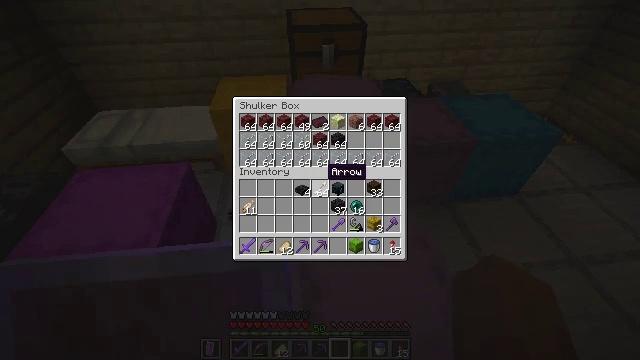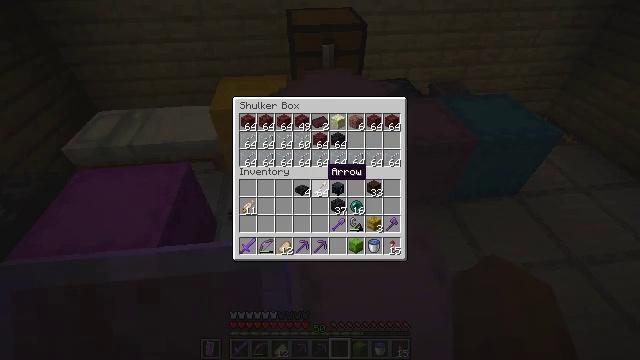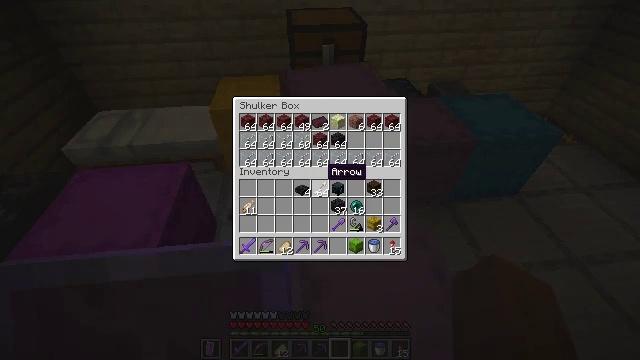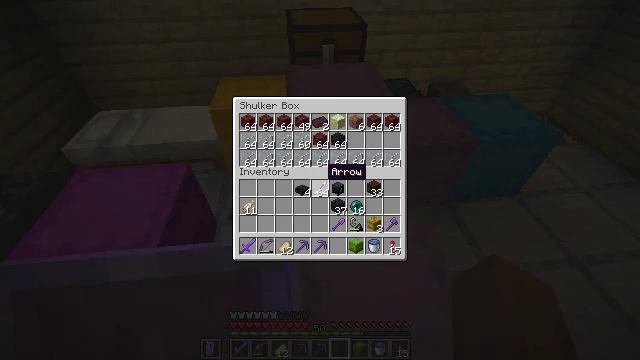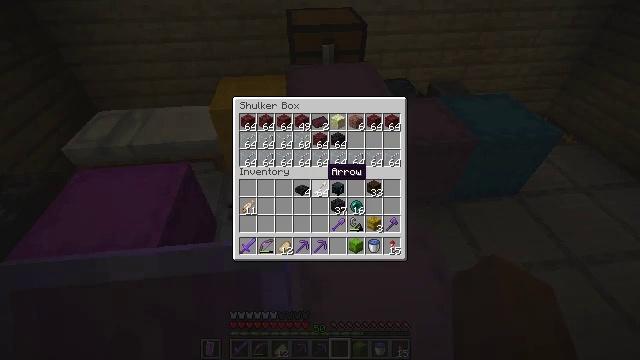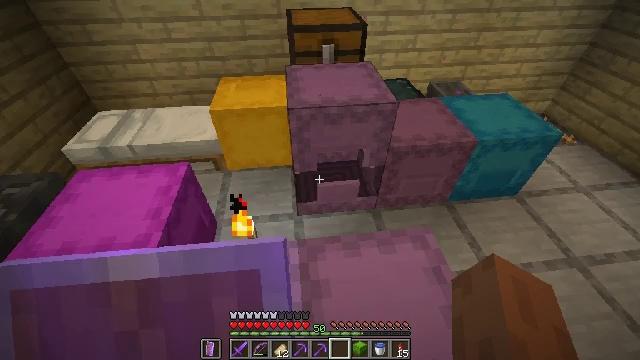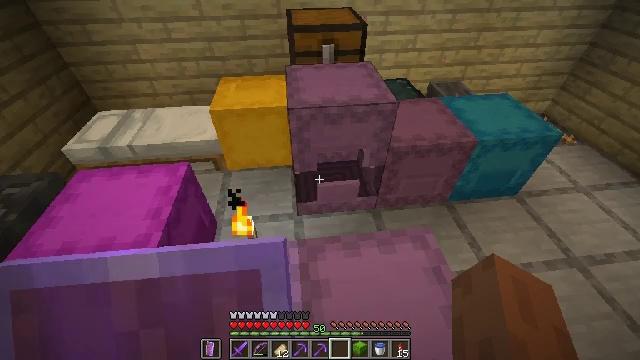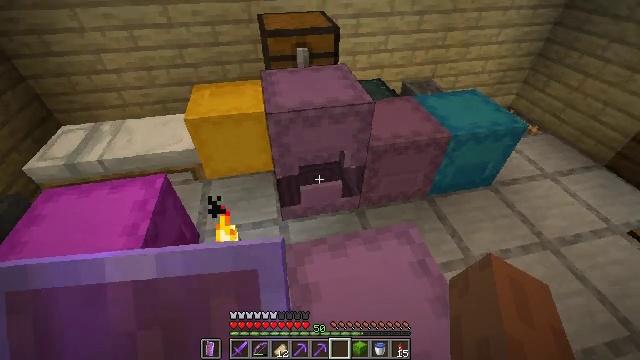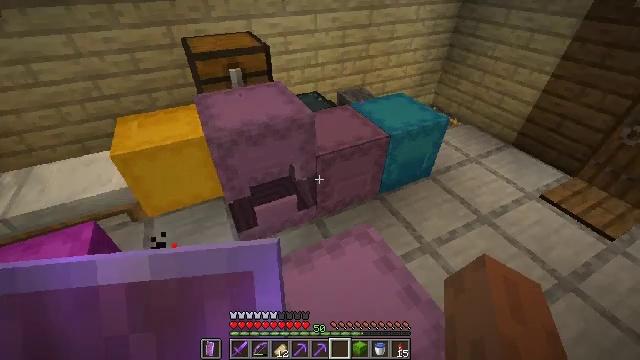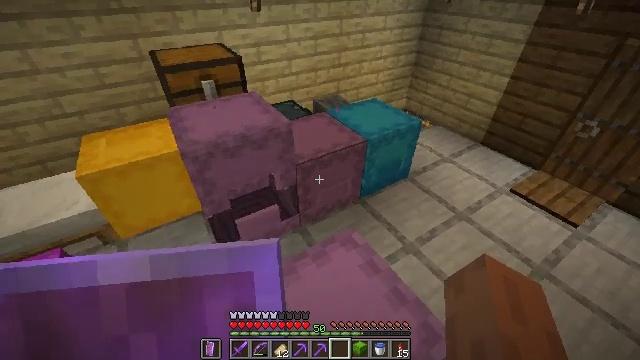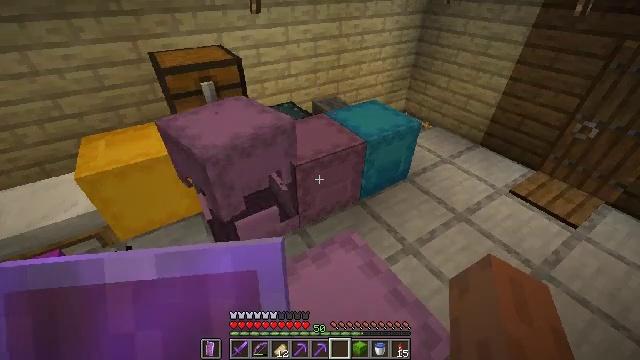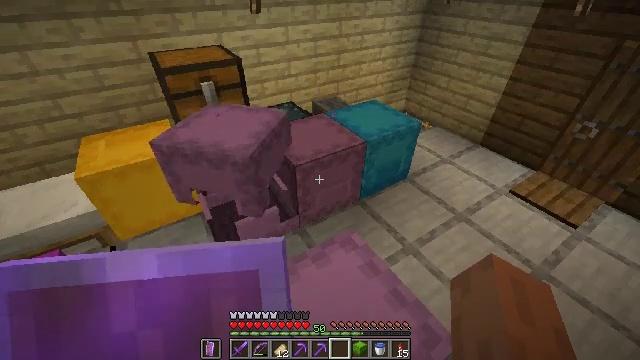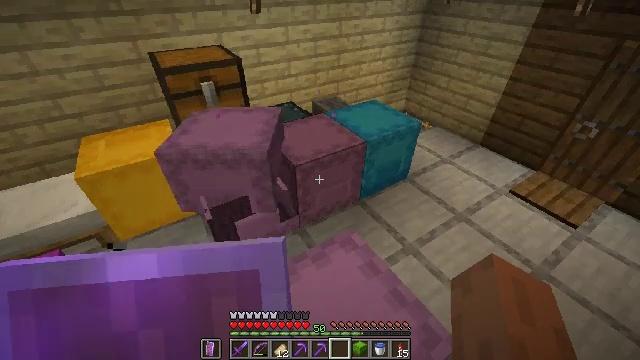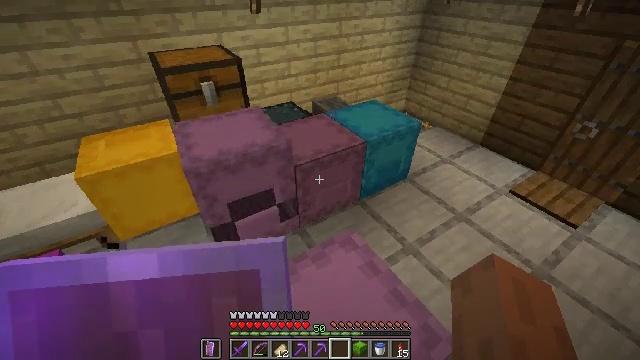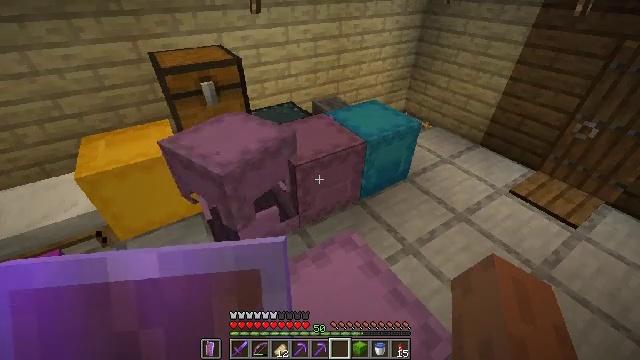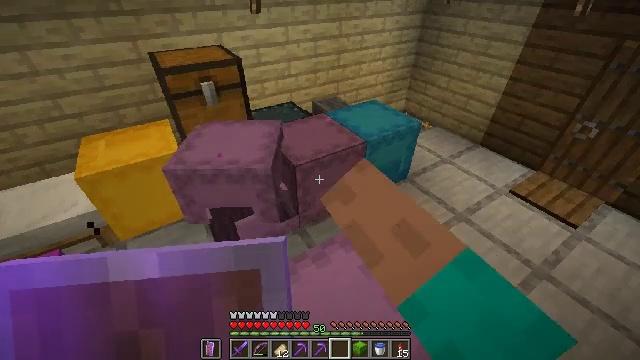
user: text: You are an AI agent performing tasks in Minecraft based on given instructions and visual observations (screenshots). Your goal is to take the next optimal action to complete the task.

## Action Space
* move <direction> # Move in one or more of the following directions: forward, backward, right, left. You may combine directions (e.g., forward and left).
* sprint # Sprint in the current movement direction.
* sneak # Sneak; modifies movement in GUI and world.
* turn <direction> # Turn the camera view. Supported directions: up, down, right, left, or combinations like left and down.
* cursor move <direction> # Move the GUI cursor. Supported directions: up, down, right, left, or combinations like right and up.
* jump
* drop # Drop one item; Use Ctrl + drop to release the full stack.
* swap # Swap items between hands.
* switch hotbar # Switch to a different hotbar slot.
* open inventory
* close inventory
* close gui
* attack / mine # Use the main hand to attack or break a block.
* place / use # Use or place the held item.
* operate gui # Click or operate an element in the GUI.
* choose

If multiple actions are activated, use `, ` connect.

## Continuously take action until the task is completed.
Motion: motion action
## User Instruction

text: Attack the shulker box to pick it up.
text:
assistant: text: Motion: no_op
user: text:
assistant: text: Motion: no_op
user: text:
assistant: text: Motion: no_op
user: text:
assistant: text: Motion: no_op
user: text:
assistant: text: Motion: no_op
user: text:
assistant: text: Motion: no_op
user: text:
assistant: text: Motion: turn right
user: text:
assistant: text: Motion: turn right and up
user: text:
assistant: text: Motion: turn right and up
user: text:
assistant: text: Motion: no_op
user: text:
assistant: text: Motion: no_op
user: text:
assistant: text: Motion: no_op
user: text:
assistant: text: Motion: no_op
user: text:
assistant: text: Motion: use / place
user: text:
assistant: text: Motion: use / place
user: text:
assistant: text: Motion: use / place
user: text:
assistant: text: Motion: use / place
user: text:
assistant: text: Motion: no_op
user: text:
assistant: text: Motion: no_op
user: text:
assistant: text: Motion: no_op
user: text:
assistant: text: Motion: no_op
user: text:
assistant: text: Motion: no_op
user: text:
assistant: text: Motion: no_op
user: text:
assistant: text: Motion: no_op
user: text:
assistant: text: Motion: no_op
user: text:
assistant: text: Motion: no_op
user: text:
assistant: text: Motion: no_op
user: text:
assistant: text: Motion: no_op
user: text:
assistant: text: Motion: no_op
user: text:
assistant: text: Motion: no_op